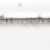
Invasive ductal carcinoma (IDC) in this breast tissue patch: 0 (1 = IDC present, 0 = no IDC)